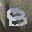
Label: 8